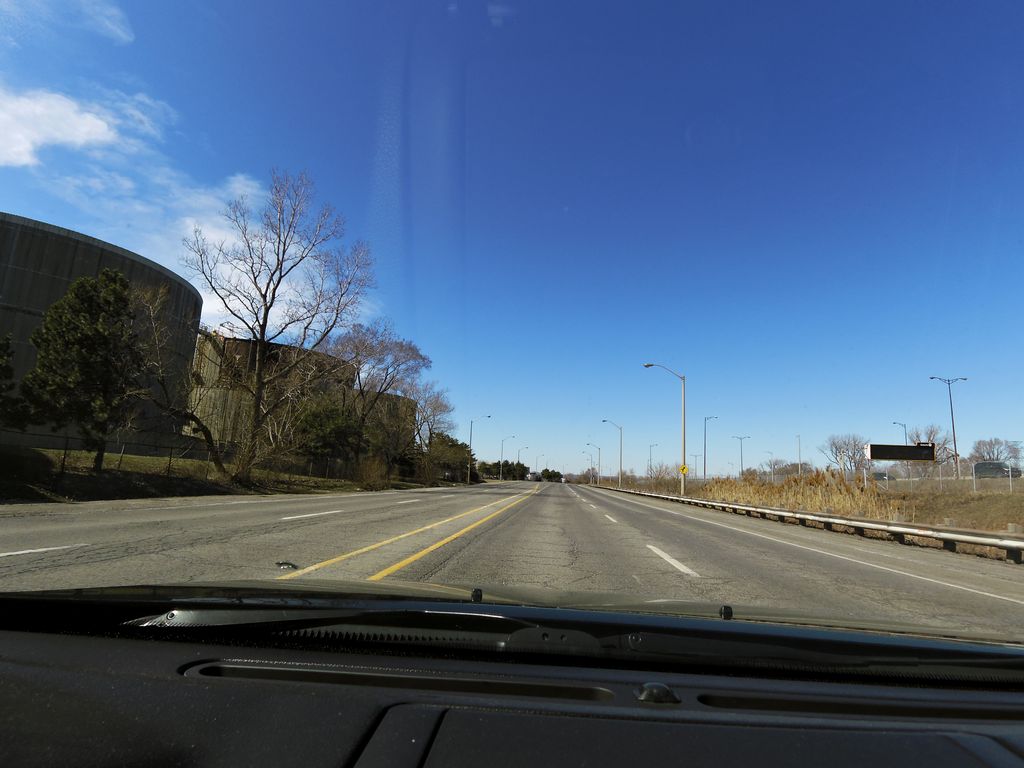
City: hamilton